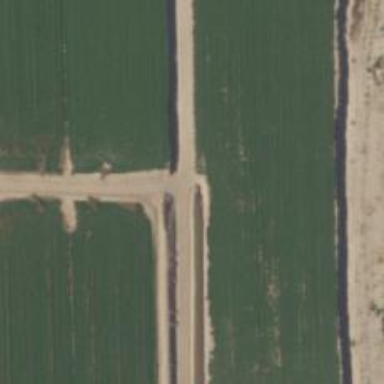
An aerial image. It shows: Irrigation culvert used for service.